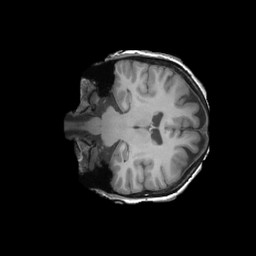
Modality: T1w
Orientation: coronal
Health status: ill
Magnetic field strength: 3 T